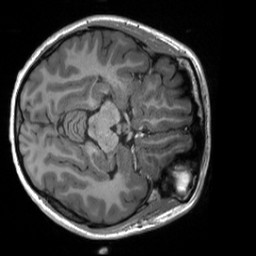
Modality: T1w
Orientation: axial
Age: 20
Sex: female
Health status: healthy
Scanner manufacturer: siemens
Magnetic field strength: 3 T
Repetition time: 2 s
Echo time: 0.00232 s